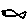
Label: fish